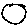
Label: circle